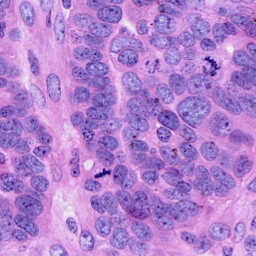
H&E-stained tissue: Ovarian